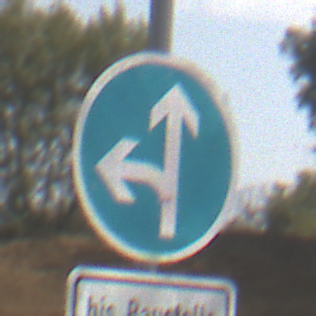
Verkehrszeichen: VorgeschriebeneFahrtrichtungGeradeausOderLinks
Zusatzzeichen unten: SonstigeFahrzeugePersonengruppenFrei2
Umgebung: Outdoor, Nature
Tageszeit: MorningAfternoon
Wetter: PartlyCloudy
Licht: Natural
Jahreszeit: NotSpecified
Kontrast: HighContrast